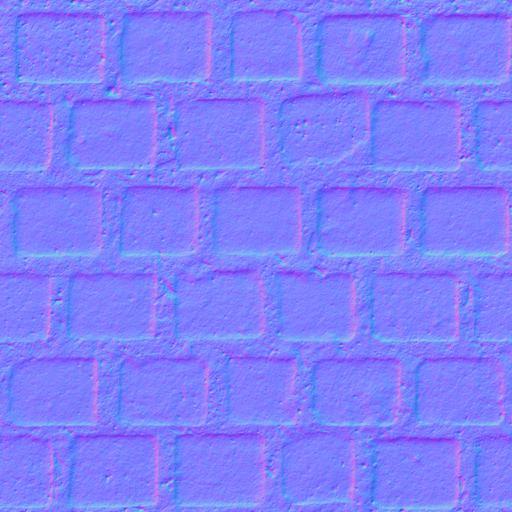
dark grey pavement paving stones red